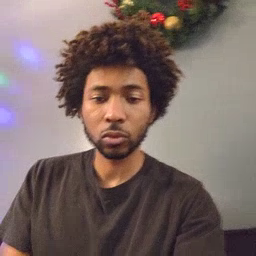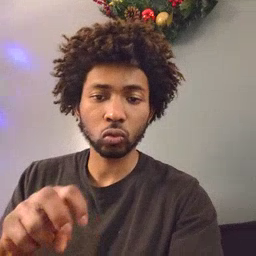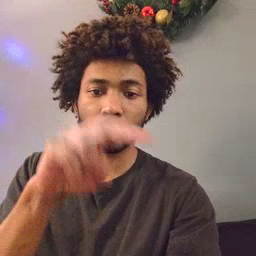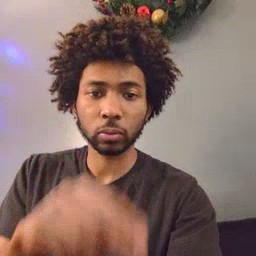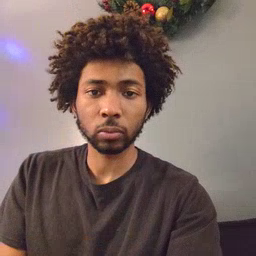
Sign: jump